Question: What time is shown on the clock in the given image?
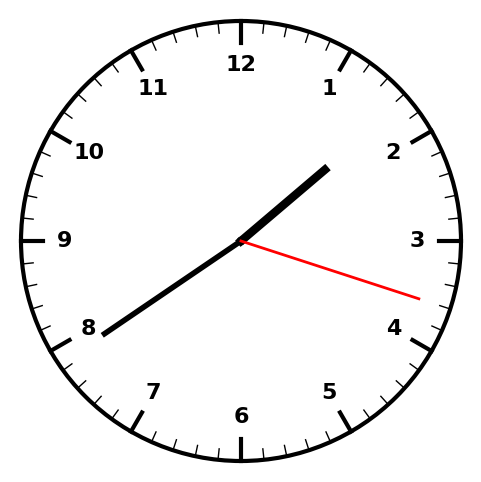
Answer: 01:39:18